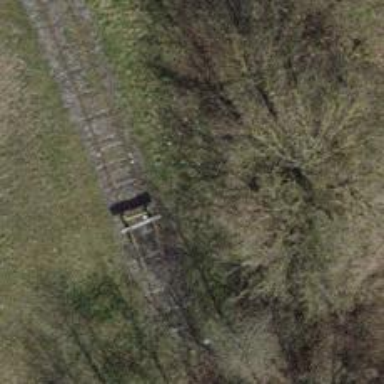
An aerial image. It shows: Railway buffer stop.